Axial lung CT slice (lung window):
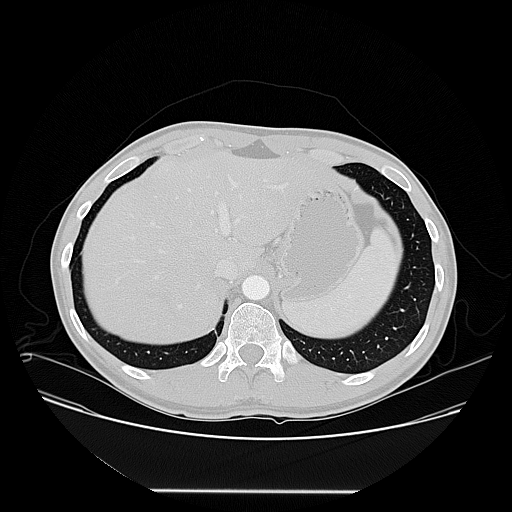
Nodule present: no